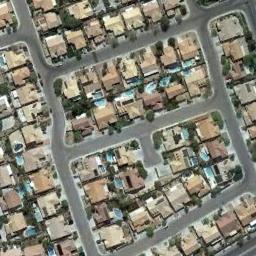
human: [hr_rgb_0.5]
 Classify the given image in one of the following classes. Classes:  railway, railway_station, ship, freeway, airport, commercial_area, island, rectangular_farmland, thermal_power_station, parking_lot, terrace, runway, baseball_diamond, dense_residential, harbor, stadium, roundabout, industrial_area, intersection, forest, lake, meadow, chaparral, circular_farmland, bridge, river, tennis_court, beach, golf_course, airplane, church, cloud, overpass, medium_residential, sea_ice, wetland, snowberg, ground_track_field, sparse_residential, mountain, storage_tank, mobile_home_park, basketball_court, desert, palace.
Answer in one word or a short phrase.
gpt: dense_residential